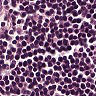
Metastatic tissue present: no